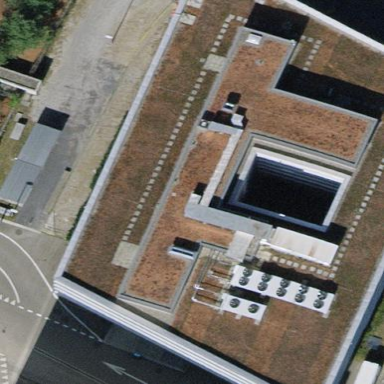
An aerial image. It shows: Office building with flat roof.